Field crop: tomato
Growth stage: 1
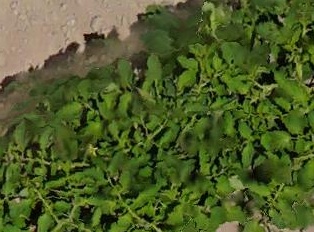
Species: tomato